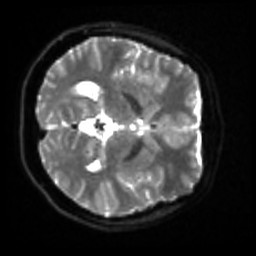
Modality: sbref
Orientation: axial
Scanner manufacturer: siemens
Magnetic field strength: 3 T
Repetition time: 4 s
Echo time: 0.0594 s